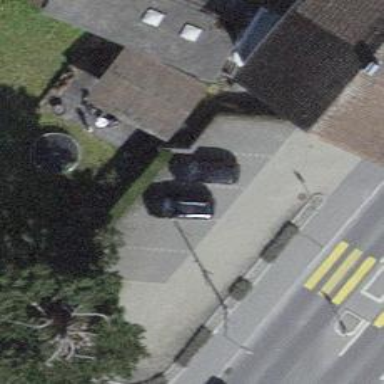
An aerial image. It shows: Parking area with surface.